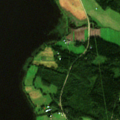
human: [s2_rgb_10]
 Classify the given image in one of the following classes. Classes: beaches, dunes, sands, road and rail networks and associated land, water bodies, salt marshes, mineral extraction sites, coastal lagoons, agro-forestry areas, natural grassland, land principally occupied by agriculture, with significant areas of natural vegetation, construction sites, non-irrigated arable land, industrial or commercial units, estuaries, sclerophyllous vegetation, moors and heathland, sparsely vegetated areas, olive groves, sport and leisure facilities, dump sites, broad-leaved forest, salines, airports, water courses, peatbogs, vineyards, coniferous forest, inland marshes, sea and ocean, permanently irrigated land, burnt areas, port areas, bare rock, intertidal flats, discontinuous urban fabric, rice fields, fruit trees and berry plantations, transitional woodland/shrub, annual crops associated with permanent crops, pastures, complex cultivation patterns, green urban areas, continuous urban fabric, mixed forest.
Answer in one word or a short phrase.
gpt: non-irrigated arable land, land principally occupied by agriculture, with significant areas of natural vegetation, mixed forest, water bodies